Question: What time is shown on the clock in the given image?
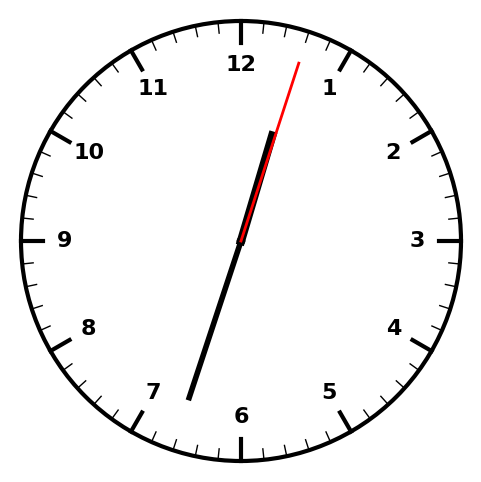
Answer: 12:33:03